Aerial crown-view tile of a tropical tree (Barro Colorado Island, Panama), acquired 20250217:
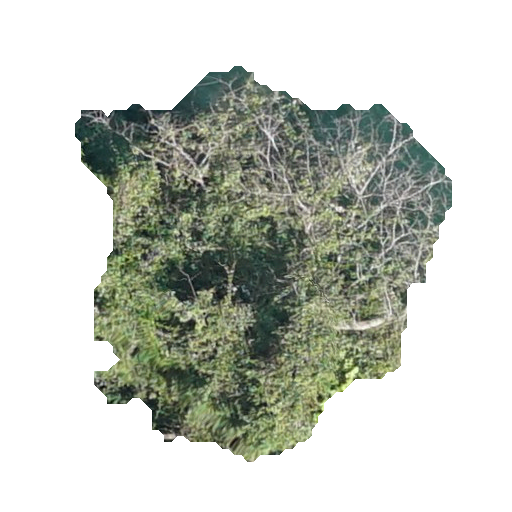
Species: Enterolobium cyclocarpum
GBIF accepted scientific name: Enterolobium cyclocarpum
Crown area: 149.538 m²